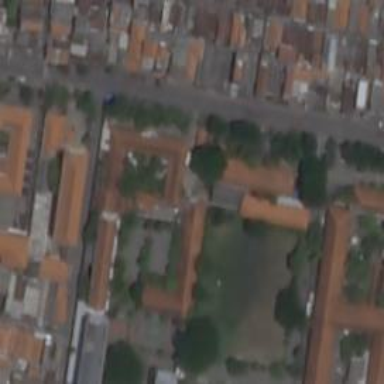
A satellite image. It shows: School.